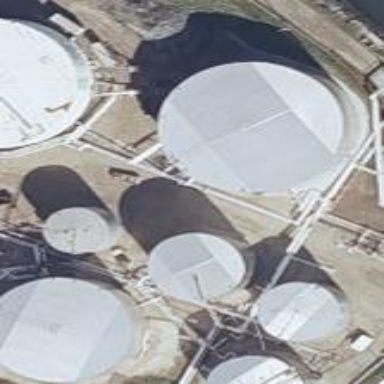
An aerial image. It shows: Building with storage tank.